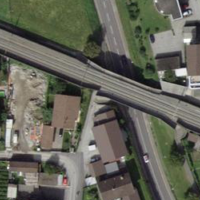
EUNIS habitat code: 54
Species observed at this site:
Phytolacca americana